Question: I'm trying to add a font icon to a link using a data attribute.
This is my rails template
'''
<%= link_to "Profile", current_user, :data => { :icon => '&#xe609;' } %>
'''
This is what gets outputted in the html
'''
<a data-icon="&amp;#xe61c;" href="/canvases/8">Preview</a>
'''
For icons that work, this is what gets outputted (Notice the & is now a &)
'''
<a data-icon="&#xe61e;" href="/canvases/8"></a>
'''
It looks like this:

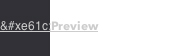
Answer: Data attributes are HTML encoded by default. This prevents <URL>. You can mark the string to be safe.
'''
<%= link_to "Profile", current_user, :data => { :icon => '&#xe609;'.html_safe } %>
'''
This is find for hard-coded strings. But be aware that it may be dangerous if you use user provided data.